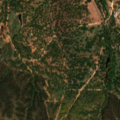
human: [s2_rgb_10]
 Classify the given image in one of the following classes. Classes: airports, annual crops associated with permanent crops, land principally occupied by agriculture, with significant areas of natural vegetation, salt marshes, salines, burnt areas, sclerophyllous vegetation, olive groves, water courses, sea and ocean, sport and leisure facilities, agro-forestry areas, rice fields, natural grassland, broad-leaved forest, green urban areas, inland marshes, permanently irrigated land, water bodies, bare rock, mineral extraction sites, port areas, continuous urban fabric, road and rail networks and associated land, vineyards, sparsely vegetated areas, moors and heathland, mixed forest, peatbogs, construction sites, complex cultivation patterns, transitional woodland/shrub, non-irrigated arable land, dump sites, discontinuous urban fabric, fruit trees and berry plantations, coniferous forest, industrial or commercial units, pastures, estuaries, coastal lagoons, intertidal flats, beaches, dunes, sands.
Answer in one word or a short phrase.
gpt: continuous urban fabric